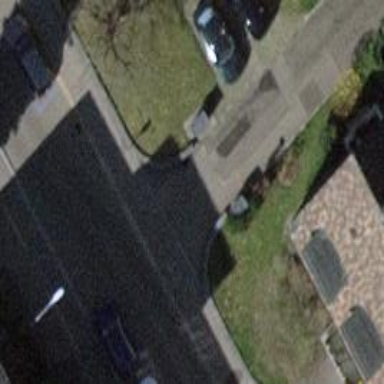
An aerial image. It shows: Unmarked crossing with traffic calming table.